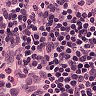
Metastatic tissue present: no